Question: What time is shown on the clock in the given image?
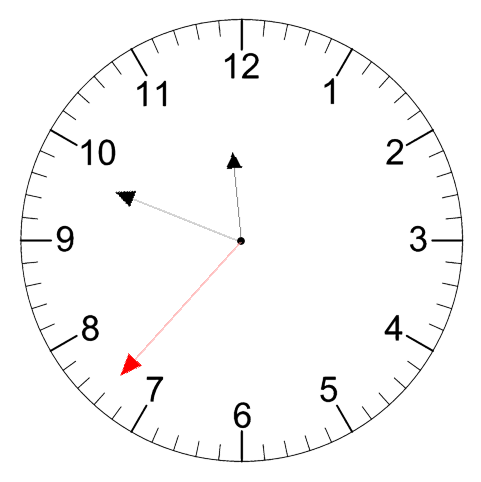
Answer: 11:48:37